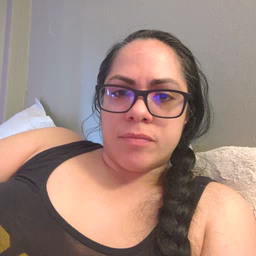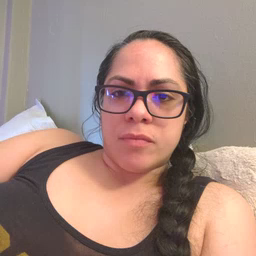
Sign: refrigerator